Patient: sex M, age 37
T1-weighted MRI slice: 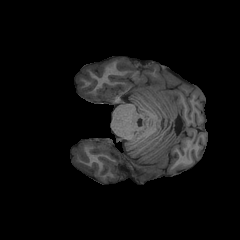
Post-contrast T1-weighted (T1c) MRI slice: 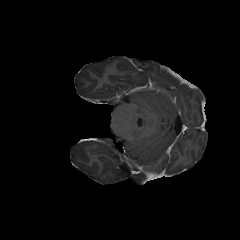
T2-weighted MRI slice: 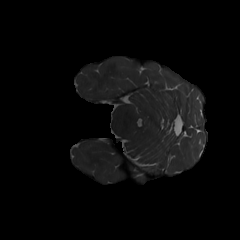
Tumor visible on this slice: no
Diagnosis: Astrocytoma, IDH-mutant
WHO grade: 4